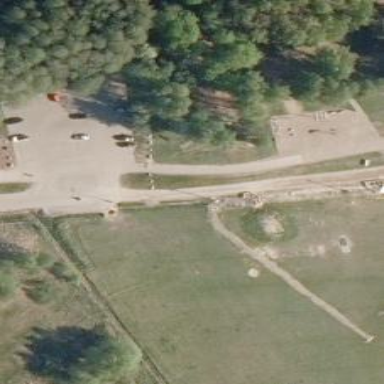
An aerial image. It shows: Disc golf tee area.